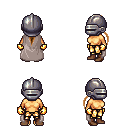
a pixel art fantasy rpg character, female body template, human, tanned skin, gray cape, gold greaves, brown ponytail hairstyle, metal helm, gold gloves, brown shoes, four views (front, back, left, right), 2x2 character sprite sheet, small pixel art, hard edges, no anti-aliasing